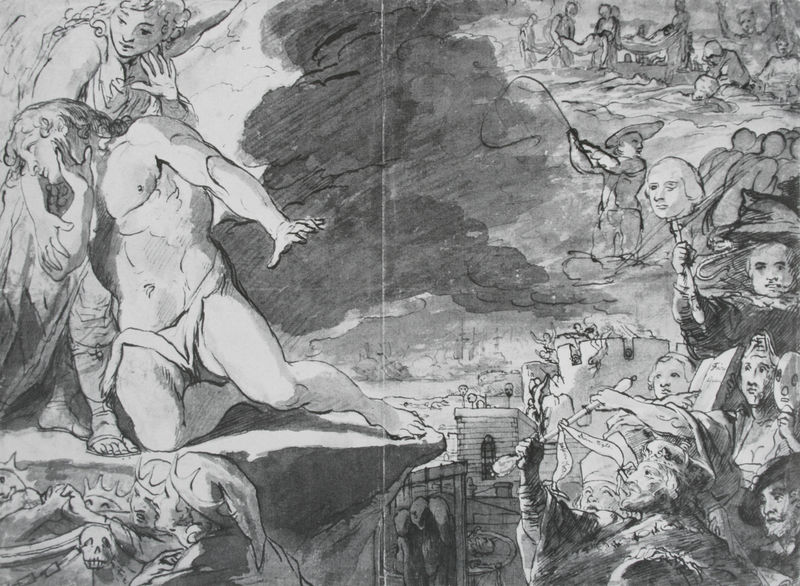
Titel: Passive Obedience
Künstler: James Barry
Standort: Princeton
Institution: University Museum
Schlagwörter: akt, dunkel, feder, felsen, feuer, flügel, hand, held, himmel, kopf, körper, mann, meer, nackt, schatten, wasser, weiß, wolken, aquarell, landschaft, menschen, mädchen, see, stadt, frau, geste, grau, haar, hell, hintergrund, hut, hüte, köpfe, licht, männer, profil, schwarz, skizze, szene, zeichnung, schloss, wolke, menge, gesichter, mütze, architektur, arme, barock, bibel, schädel, tod, gesten, hände, gitter, rauch, sonne, gewand, haare, krone, locken, schön, turm, engel, bewölkt, schiff, schiffe, umrisse, bogen, stab, fels, mauer, ziegel, grafik, graphik, linien, figuren, krieg, bischof, kaiser, könig, sandalen, junge, tor, zinnen, tusche, lendentuch, maske, buch, burg, torbogen, aufruhr, festung, schwarzweiss, revolution, waffen, knien, leichen, soldat, tote, peitsche, entwurf, sieg, flöte, jüngling, verachtung, totenkopf, beerdigung, kerker, schwarzw, jesus, leichentuch, sterben, götter, leid, niederlage, märchen, eroberung, heiliger, zipfel, zipfelmütze, opfer, opferung, speere, felsvorsprung, zuschauen, verließ, karneval, manschen, lavierung, angler, zinne, kronen, troja, masken, galgen, golgatha, koloss, titanen, tragödie, lasso, griechische götter, zipfelmutze, fliegenfischer, peiotsche, gehenkte